Current action and preconditions to check: trajectory_clear

Your task: For each precondition in the list above, predict whether it will hold at this action.

Consider the current scene as observed from the mobile robot's camera, and analyze the predicted future states of all dynamic agents (e.g., people, animals, vehicles, or any moving entities) within the NEXT SECOND.

IMPORTANT: Only answer "very likely" if you are absolutely certain—based on strong, clear evidence—that a dynamic agent will violate the precondition in the predicted future state. Do NOT answer "very likely" for unlikely, ambiguous, or low-probability risks.

Ask yourself for each precondition: Is there a high probability, with clear and convincing evidence, that the predicted future states of any dynamic agent will interfere with the predicted future state of the currently executing action within the NEXT SECOND, causing that precondition to fail?

Assess the risk level based on these predictions. Use "likely" or "very likely" if motions create a clear risk of interference.

Use "neutral" or "improbable" if agents are nearby but their predicted paths are clearly diverging or non-conflicting.

Failure Risk Categories: "very improbable", "improbable", "neutral", "likely", "very likely"

Answer Format: Output ONLY the probability_of_failure value from these categories: "very improbable", "improbable", "neutral", "likely", "very likely"

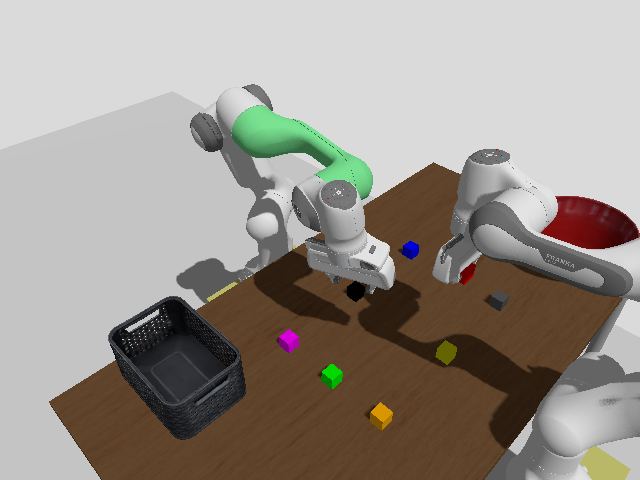

Answer: improbable